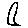
Label: moon